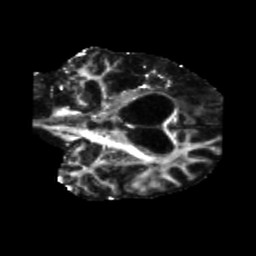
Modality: FA
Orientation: coronal
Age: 67
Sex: male
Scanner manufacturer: siemens
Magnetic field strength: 3 T
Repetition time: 5.25 s
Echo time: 0.08 s